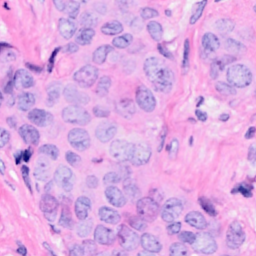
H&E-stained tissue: Breast